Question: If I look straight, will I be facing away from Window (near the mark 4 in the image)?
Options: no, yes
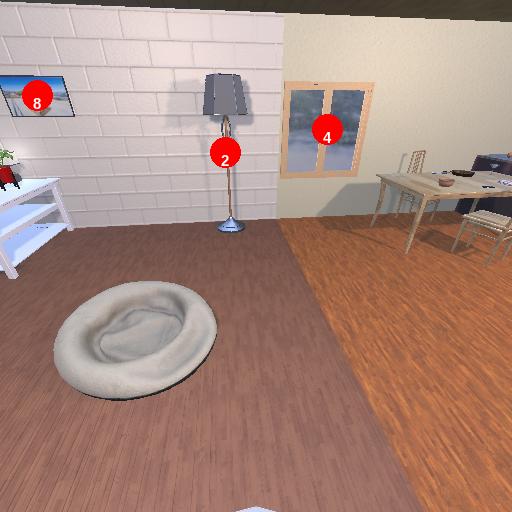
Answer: no